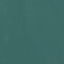
Land use / land cover: SeaLake